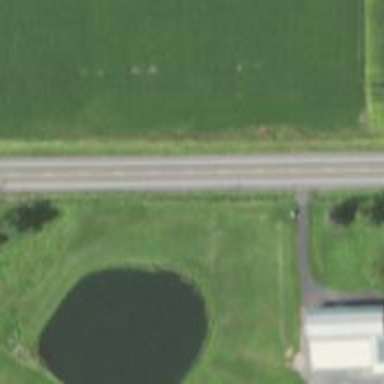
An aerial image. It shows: Primary road with asphalt surface.